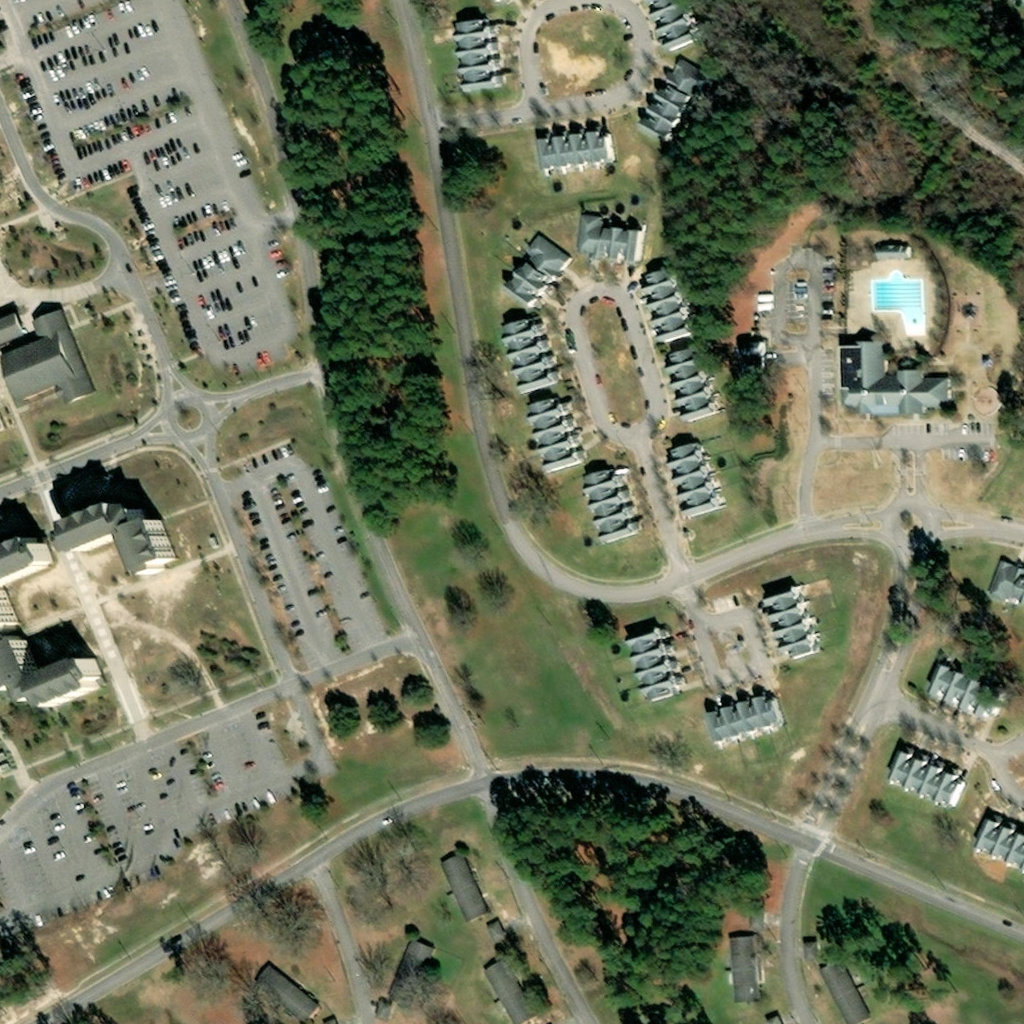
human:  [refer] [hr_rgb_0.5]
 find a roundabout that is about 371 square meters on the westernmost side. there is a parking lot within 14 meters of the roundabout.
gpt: <box>[[15, 38, 20, 42, 0]]</box>

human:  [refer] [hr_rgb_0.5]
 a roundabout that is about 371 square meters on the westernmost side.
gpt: <box>[[15, 38, 20, 42, 0]]</box>